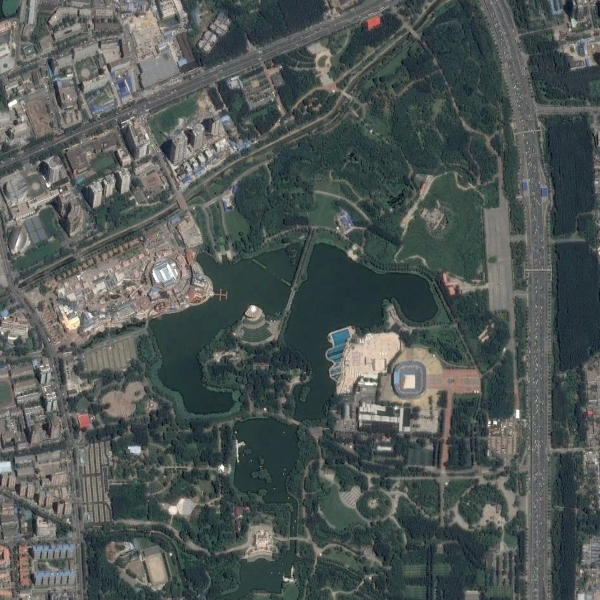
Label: Park